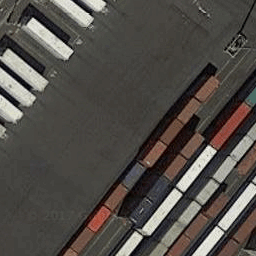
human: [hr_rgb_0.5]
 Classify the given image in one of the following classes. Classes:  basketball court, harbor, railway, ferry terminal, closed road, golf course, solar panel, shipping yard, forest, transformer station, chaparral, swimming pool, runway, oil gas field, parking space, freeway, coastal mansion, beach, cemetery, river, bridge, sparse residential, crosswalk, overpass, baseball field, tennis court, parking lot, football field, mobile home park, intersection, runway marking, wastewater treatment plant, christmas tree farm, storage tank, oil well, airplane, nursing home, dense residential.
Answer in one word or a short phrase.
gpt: shipping yard